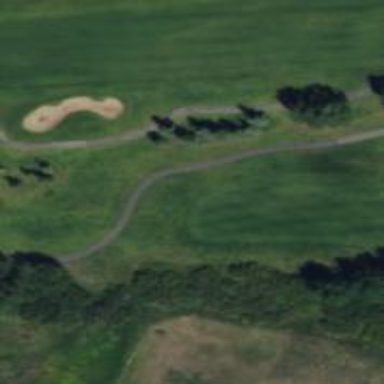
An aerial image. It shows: Track noted as Golf Cart Path.